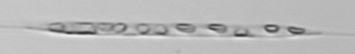
Label: Rhizosolenia